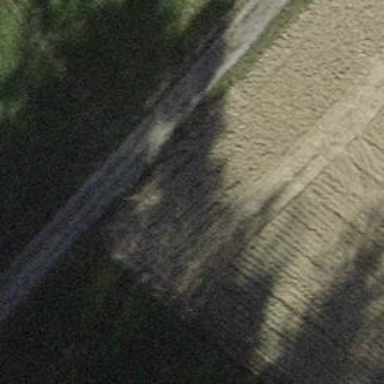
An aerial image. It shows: Compacted track with grade 4 tracktype.